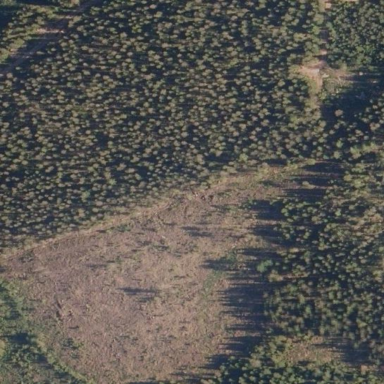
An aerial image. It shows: Clearcut area with scrub vegetation.